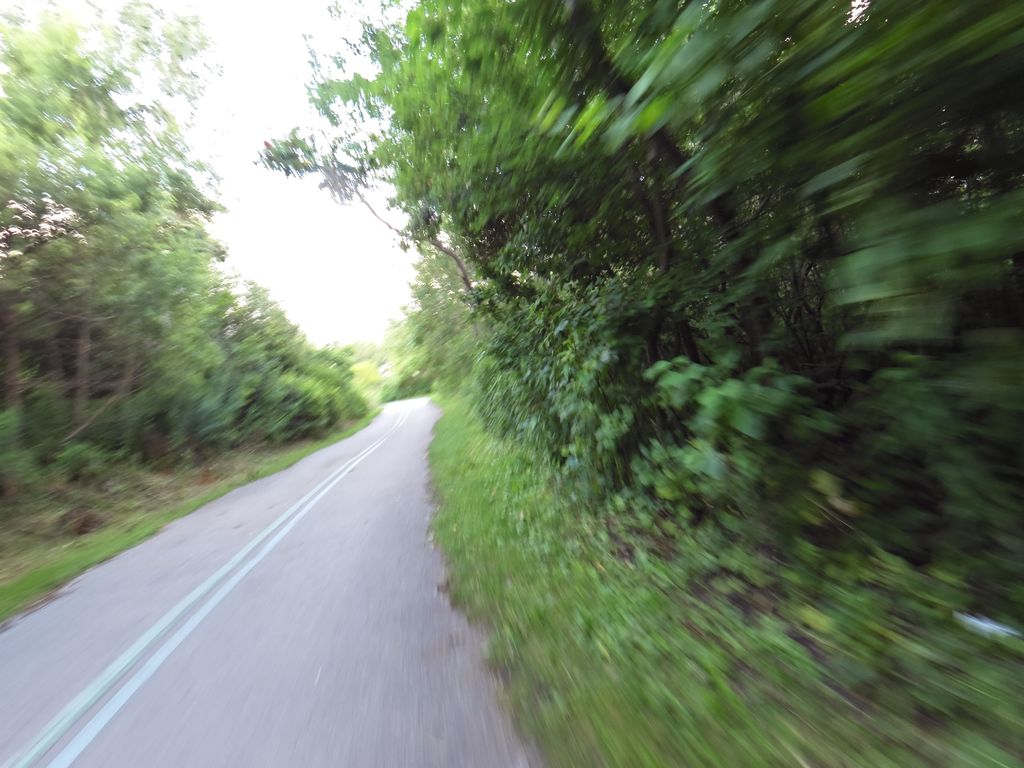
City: toronto